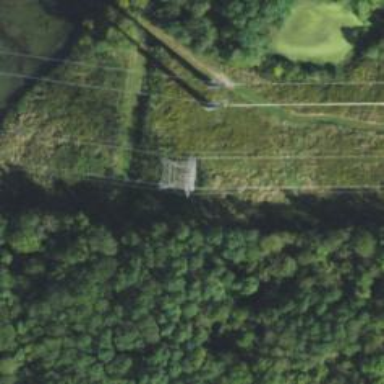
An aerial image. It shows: Lattice structure tower.